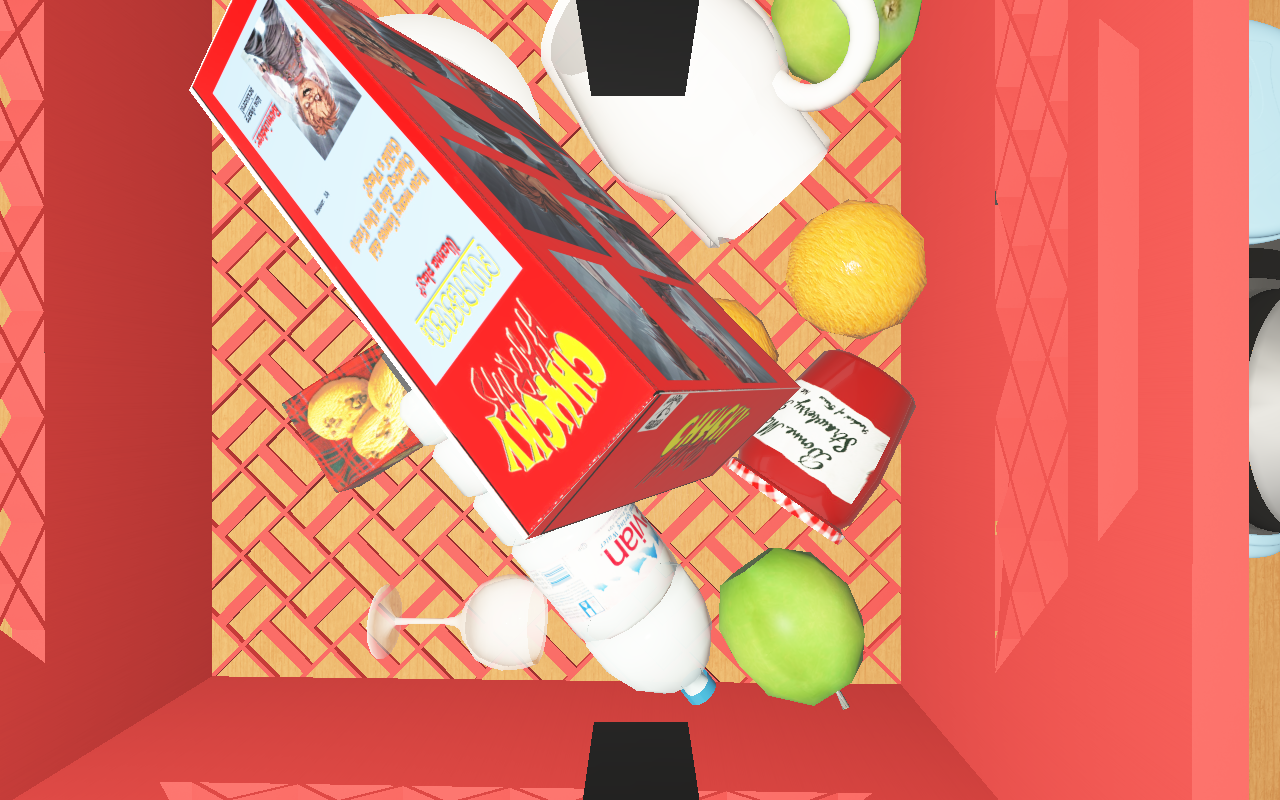
Objects in the scene:
carafe
water bottle
plate
glass
wineglass
cereal box
biscuit box